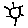
Label: sun